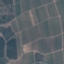
Land use / land cover: PermanentCrop